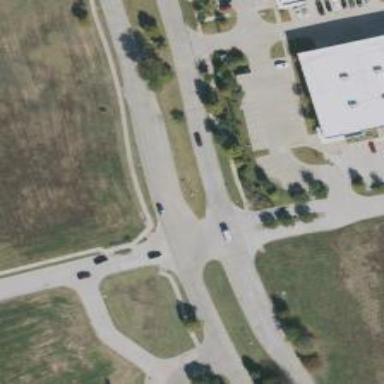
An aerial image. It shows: Unmarked crossing on footway.